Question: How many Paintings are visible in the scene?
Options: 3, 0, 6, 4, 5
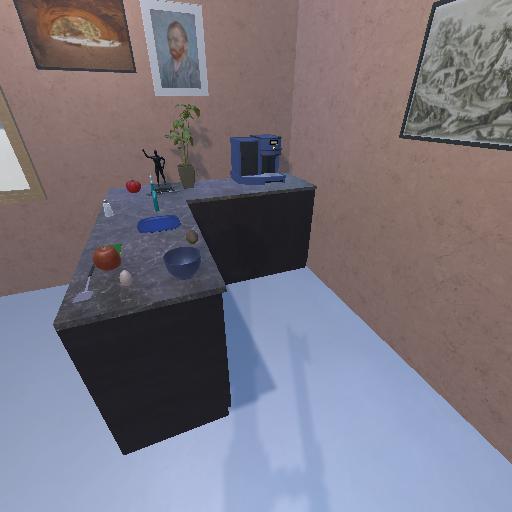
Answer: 3